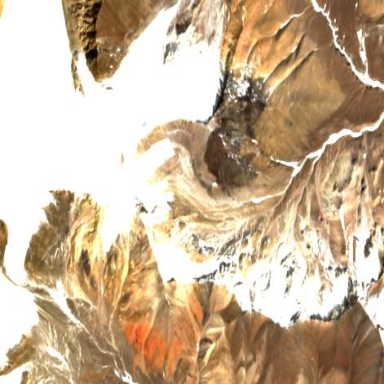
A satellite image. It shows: Majestic glacier in the distance.